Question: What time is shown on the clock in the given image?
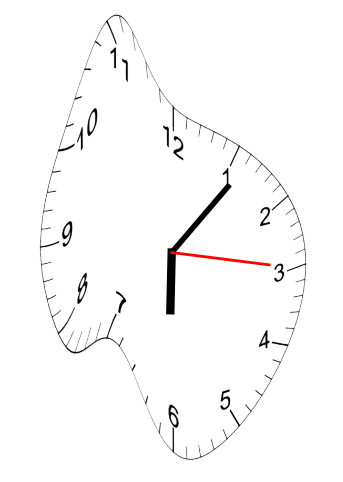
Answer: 06:06:15